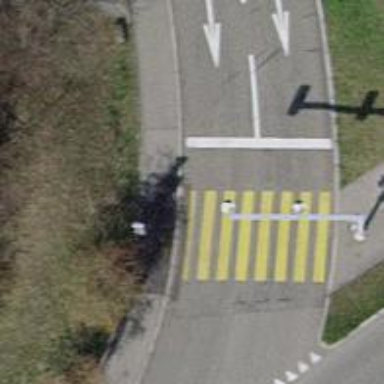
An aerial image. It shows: Zebra crossing with traffic signals.